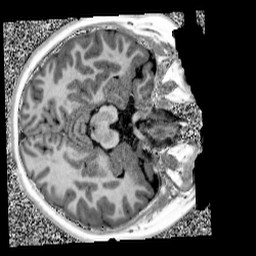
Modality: UNIT1
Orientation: axial
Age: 11
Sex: male
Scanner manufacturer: siemens
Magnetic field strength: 3 T
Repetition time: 4 s
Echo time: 0.00299 s